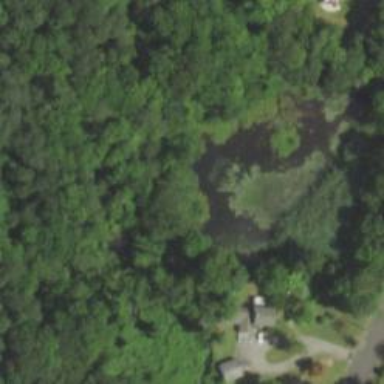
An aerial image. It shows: Pond surrounded by natural water.